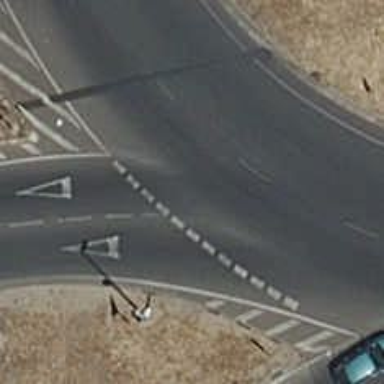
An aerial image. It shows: Road with "give way" sign.